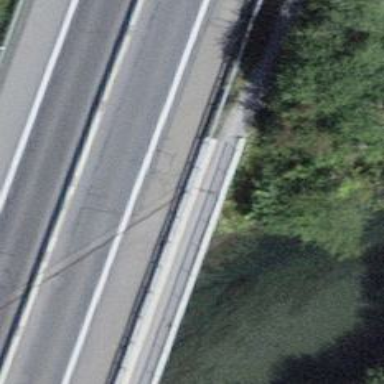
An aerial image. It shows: Gravel cycleway bridge.